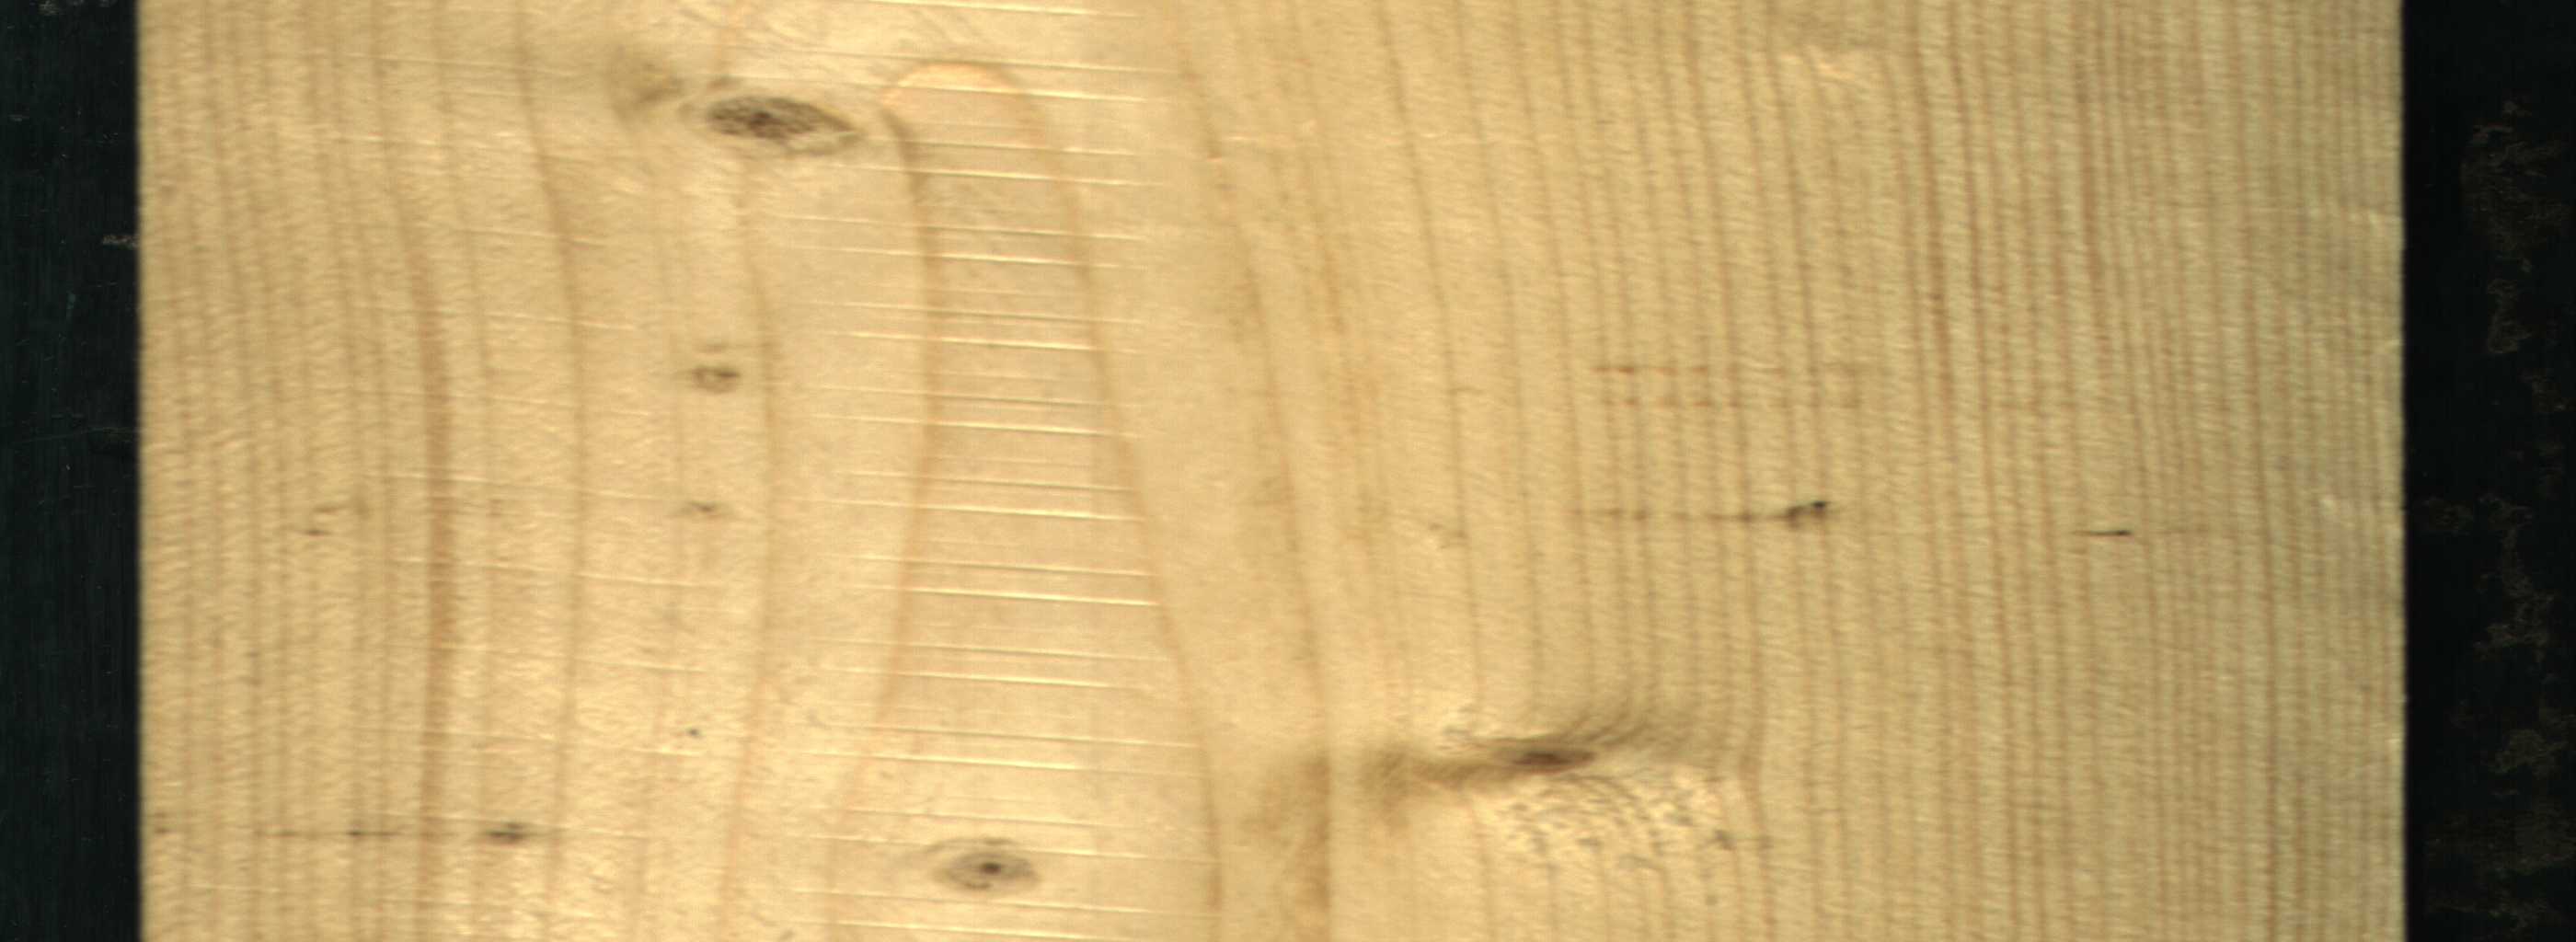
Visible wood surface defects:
Live_Knot
Live_Knot
Live_Knot